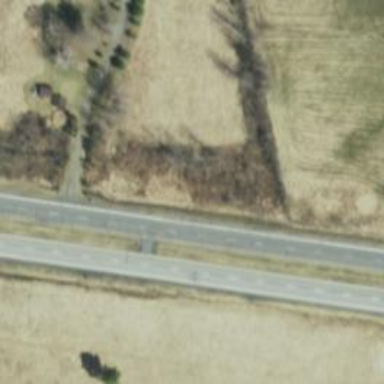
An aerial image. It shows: Asphalt trunk highway.